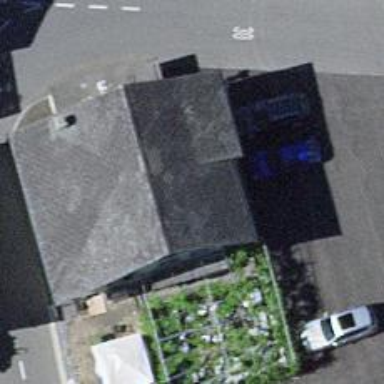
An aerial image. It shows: Restaurant.